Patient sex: M
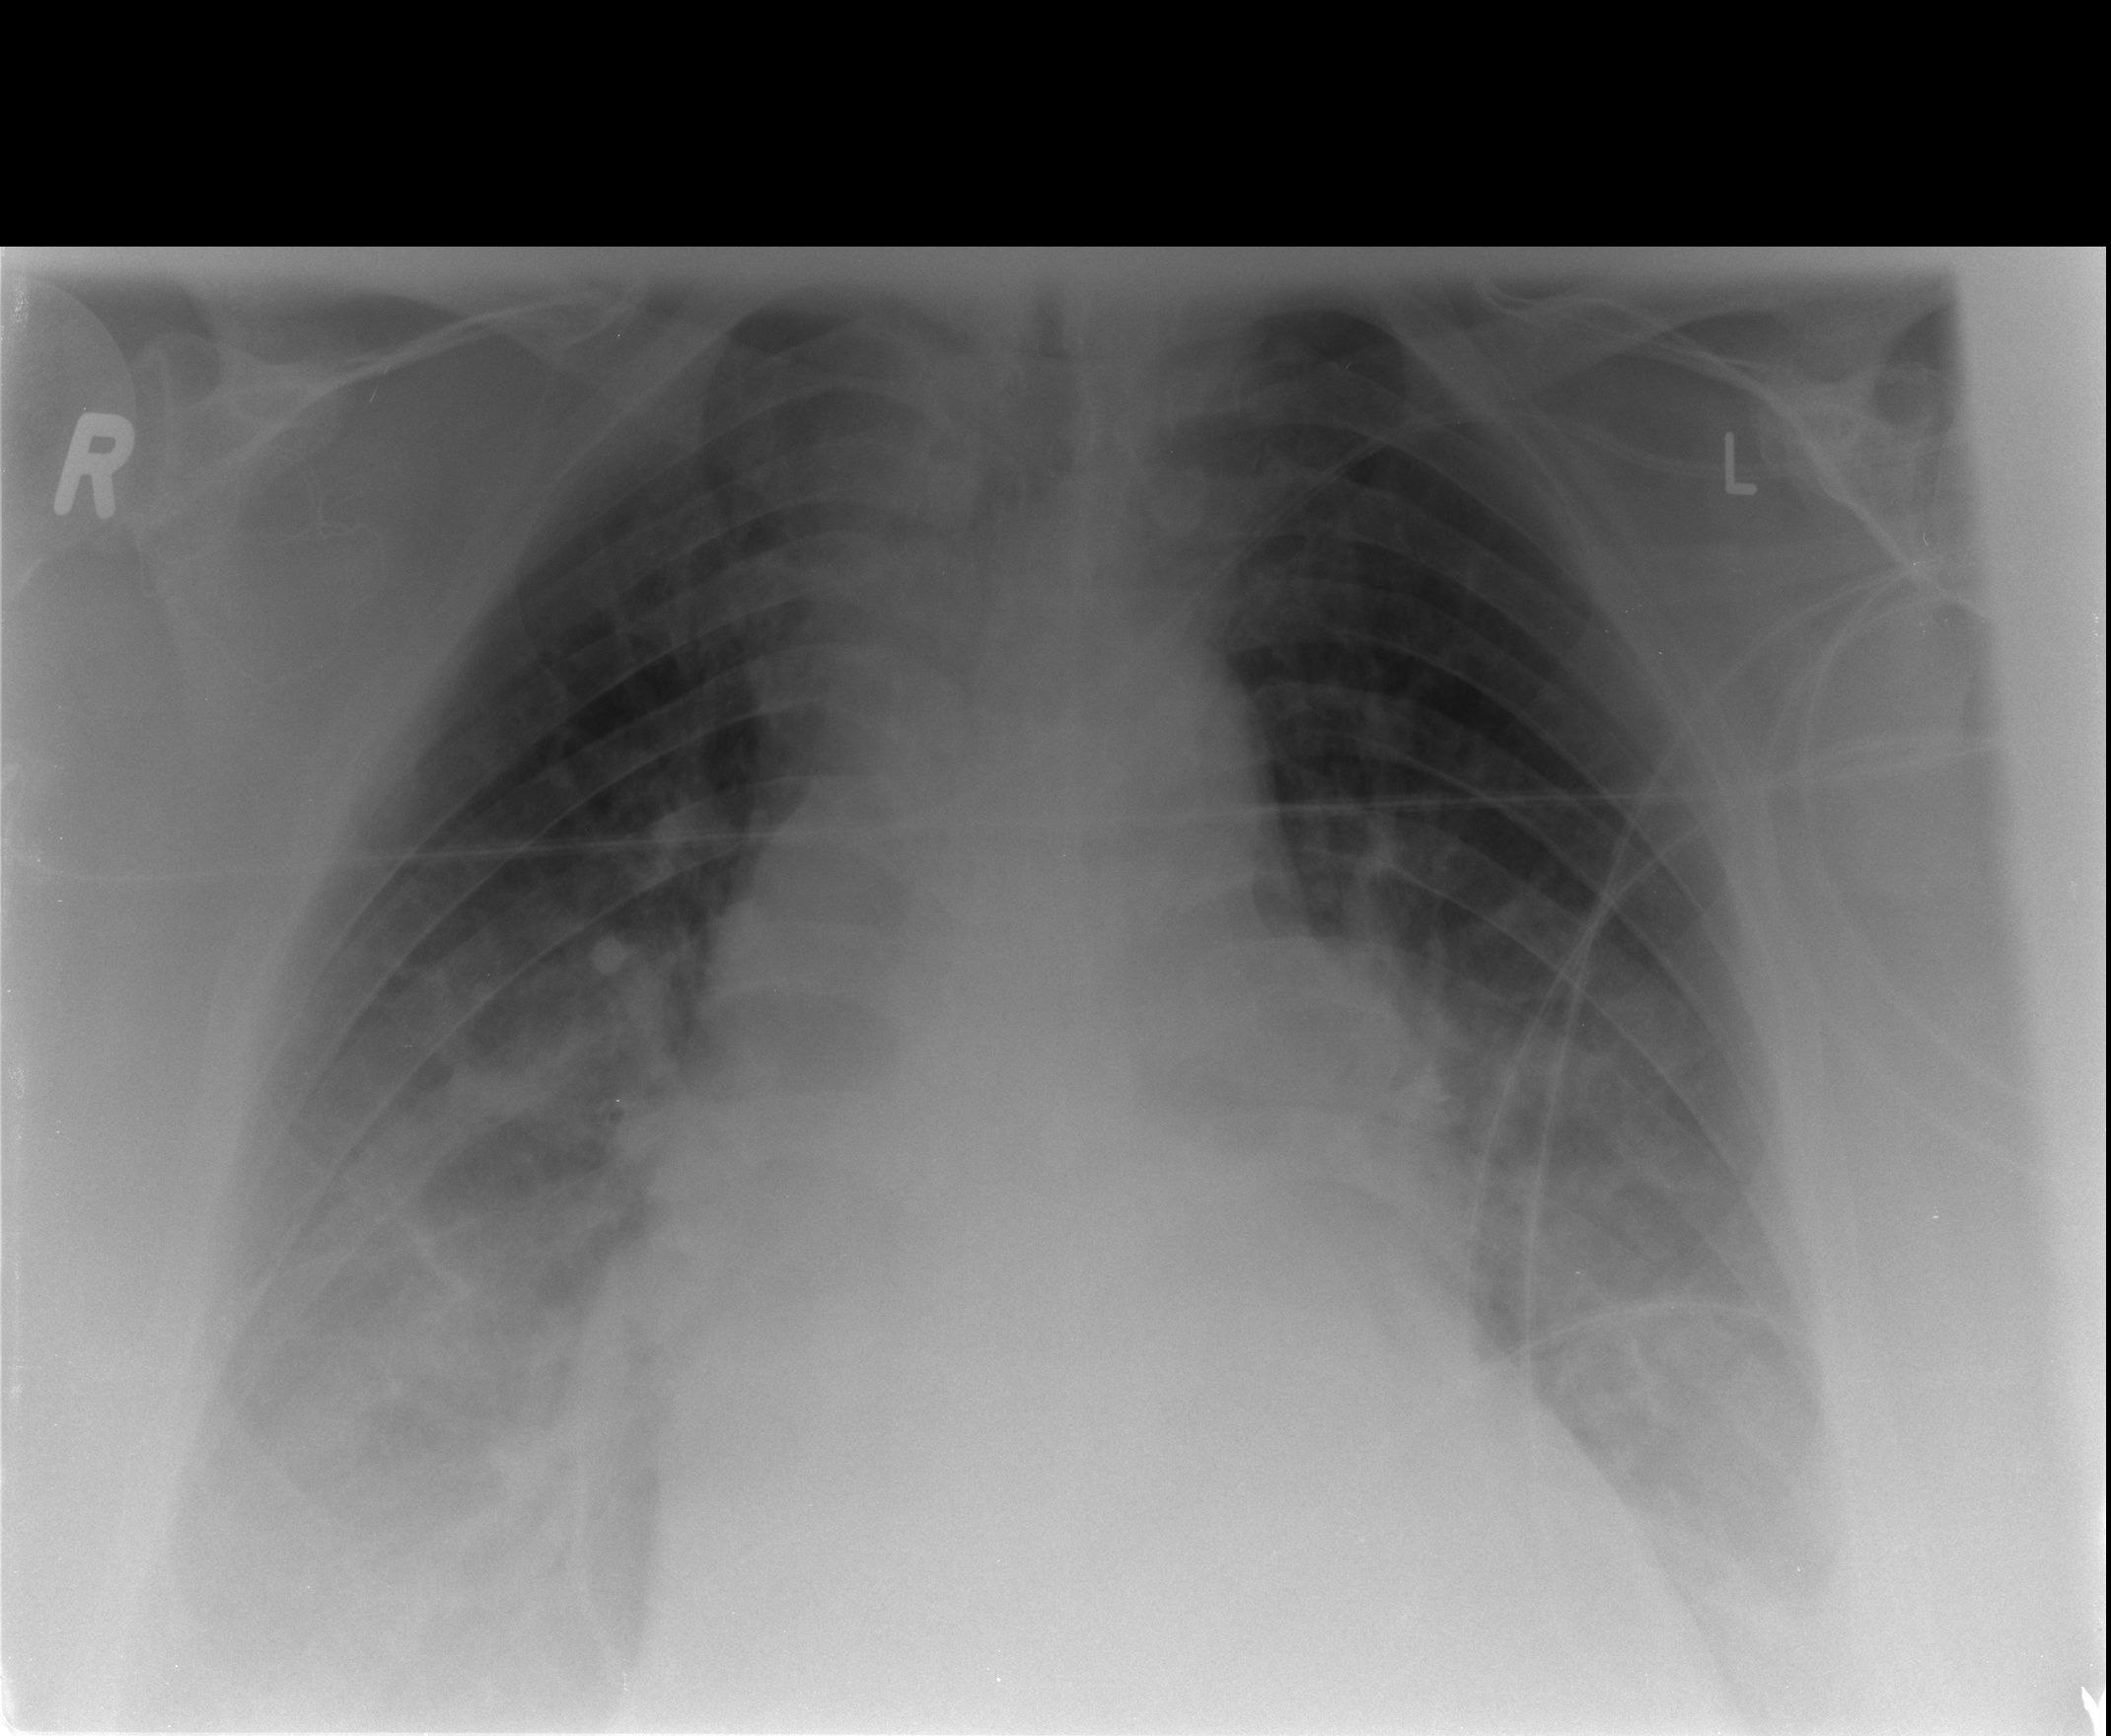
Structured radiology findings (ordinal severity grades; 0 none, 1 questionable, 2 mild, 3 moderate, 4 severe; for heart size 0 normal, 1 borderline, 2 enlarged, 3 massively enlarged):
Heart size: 2
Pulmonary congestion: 2
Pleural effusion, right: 2
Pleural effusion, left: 2
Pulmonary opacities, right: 3
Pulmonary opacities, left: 3
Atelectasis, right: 3
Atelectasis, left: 3